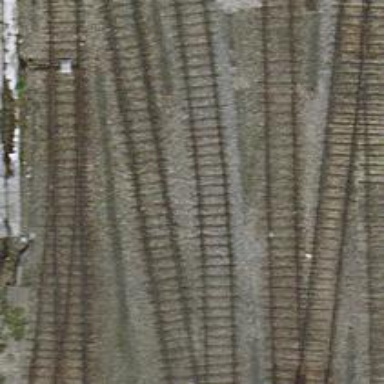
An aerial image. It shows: Single track railway in yard.